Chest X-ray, PA view. Patient: 40 years old, sex M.
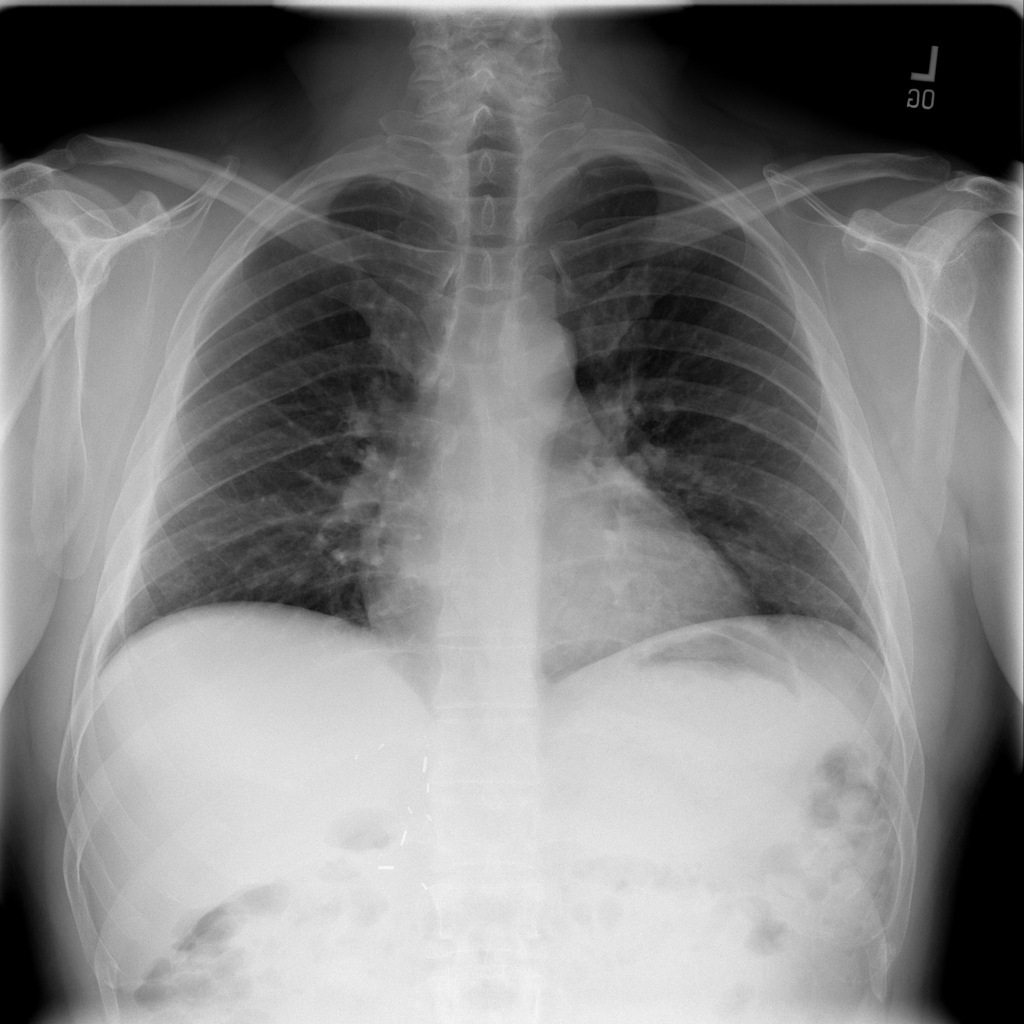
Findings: No Finding